Question: '''
Bows rotates 360 Degree using touch and it fires arrow while touch ended.
Moving portion works perfectly but their need some correction while touch endes..
The problem is while i touch the bow,moving direction of arrow is opposite to bow such as
'''

while i rotate bow in opposite direction then it works fine,,but only when bow rotates .. Arrow should fires from right to left and Bow's position should be right.
What correction should i do to make them possible together.?!
Sorry,for my english..
My code as as below..
'''
-(void) ccTouchMoved:(UITouch *)touch withEvent:(UIEvent *)event
{
CGPoint location = [touch locationInView:[touch view]];
location = [[CCDirector sharedDirector] convertToGL:location];
[self setArrowFromPt:location centerPt:windowCenter];
}
-(void) setArrowFromPt:(CGPoint)touchPt centerPt:(CGPoint)centerPt
{
diff = ccpSub(touchPt, centerPt);
NSLog(@"%@", NSStringFromCGPoint(diff));
angle = ccpToAngle(diff);
normalized = ccpNormalize(diff);
float START_ANGLE = 0;
float RADIUS = 100.0;
imgArrow.position = ccpAdd(centerPt, ccpMult(normalized, RADIUS));
cocosAngle = -CC_RADIANS_TO_DEGREES(angle);
imgArrow.rotation = START_ANGLE + cocosAngle;
}
-(void) ccTouchEnded:(UITouch *)touch withEvent:(UIEvent *)event
{
CGPoint location = [touch locationInView:[touch view]];
location = [[CCDirector sharedDirector] convertToGL:location];
cocosAngle = -CC_RADIANS_TO_DEGREES(angle);
curangle = imgArrow.rotation;
CGFloat rotateDiff = cocosAngle - curangle;
CGFloat rotateSpeed = 180;
rotateDuration = fabs(rotateDiff / rotateSpeed);
if (_nextProjectile != nil) return;
_nextProjectile = [[CCSprite spriteWithFile:@"newarrow.png"] retain];
_nextProjectile.anchorPoint = ccp(0,0);
_nextProjectile.position = ccp(380,150);
[imgArrow runAction:[CCSequence actions:
[CCRotateTo actionWithDuration:rotateDuration angle:cocosAngle],
[CCCallFunc actionWithTarget:self selector:@selector(finishShoot)],
nil]];
ccTime delta = 1.0;
CGPoint normalizedShootVector = ccpNormalize(diff);
CGPoint overshotVector = ccpMult(normalizedShootVector, 420);
CGPoint offscreenPoint = ccpAdd(_nextProjectile.position, overshotVector);
[_nextProjectile runAction:[CCSequence actions:
[CCMoveTo actionWithDuration:delta position:offscreenPoint],
[CCCallFuncN actionWithTarget:self selector:@selector(spriteMoveFinished:)],
nil]];
_nextProjectile.tag = 2;
}
'''
any help is Appreciated.
Thanks in Advance !!
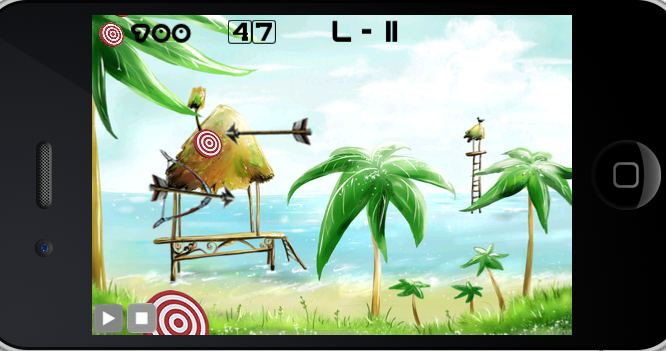
Answer: As i can give answer to my question,
i have solve my problem by just correcting
putting - sign,causes my arrow throwing from right to left direction.